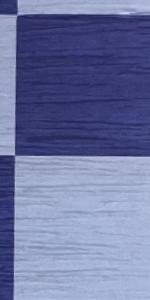
Label: Empty